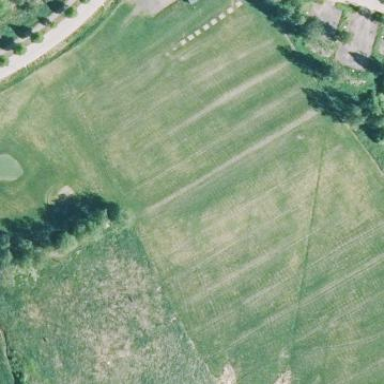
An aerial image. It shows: Golf course surrounded by greenery.